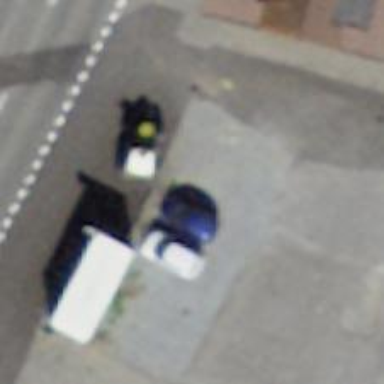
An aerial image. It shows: Fuel station.